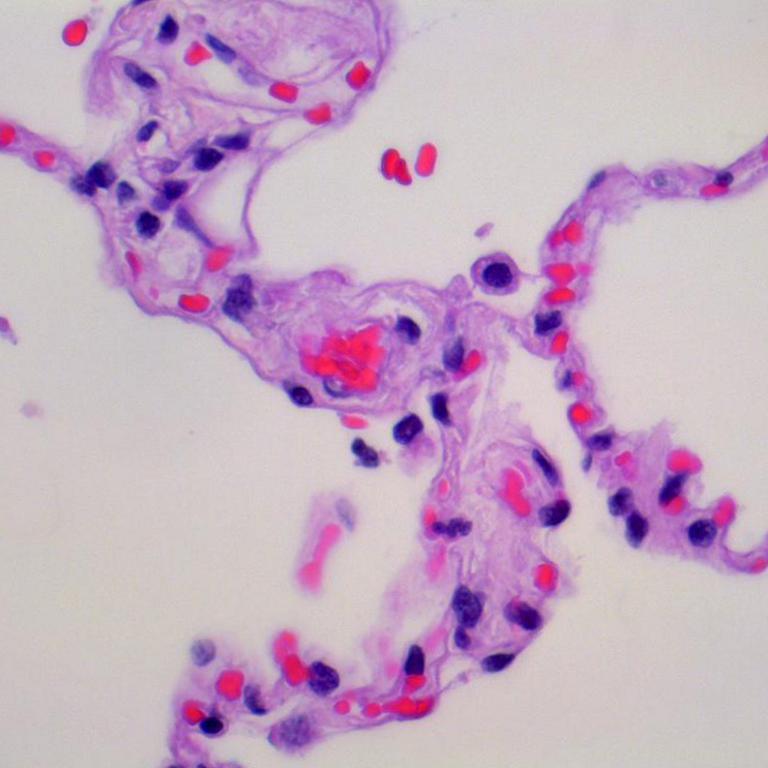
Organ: lung
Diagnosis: benign